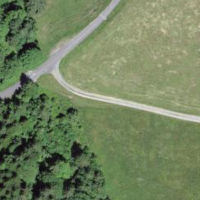
EUNIS habitat code: 23
Species observed at this site:
Sorbus aucuparia